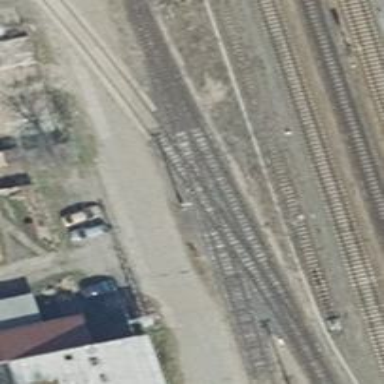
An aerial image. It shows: Railway crossing.